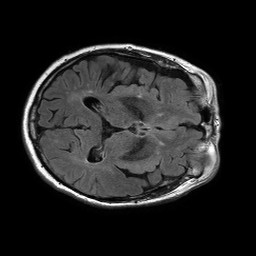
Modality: FLAIR
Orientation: axial
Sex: male
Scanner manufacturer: philips
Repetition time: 11 s
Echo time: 0.125 s